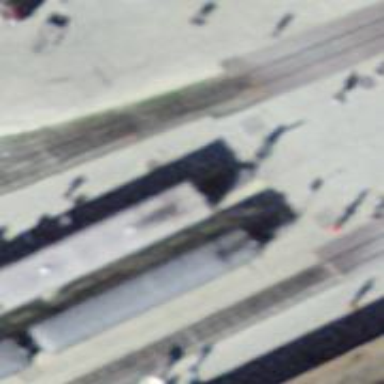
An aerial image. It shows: Railway buffer stop.